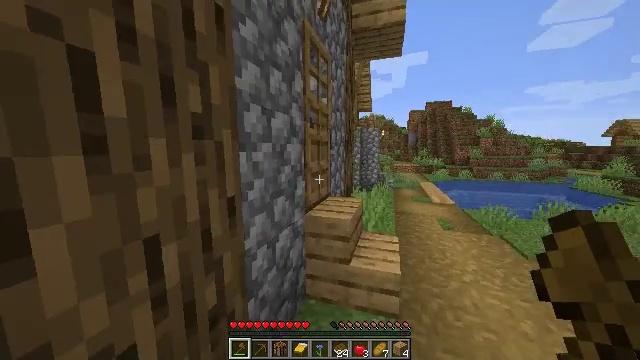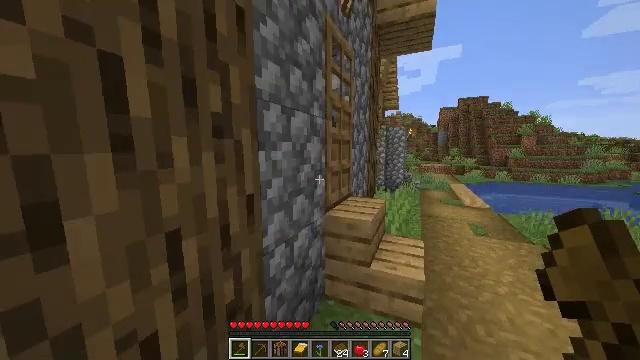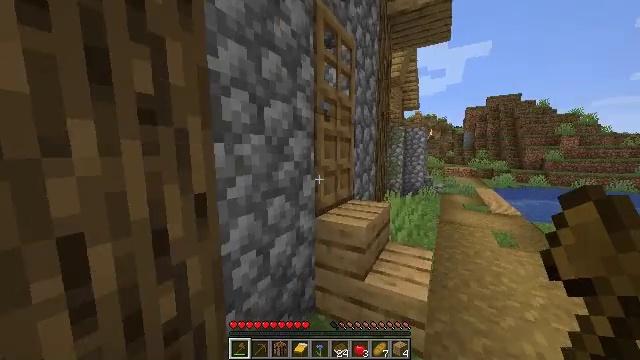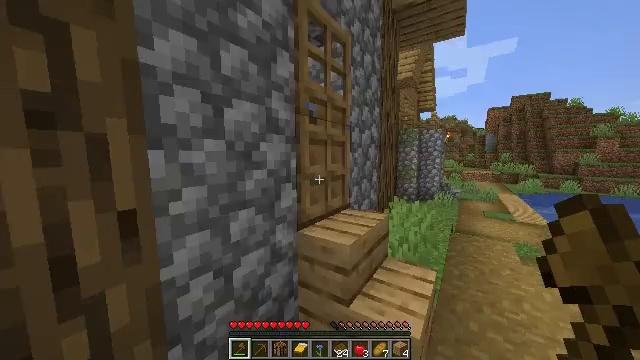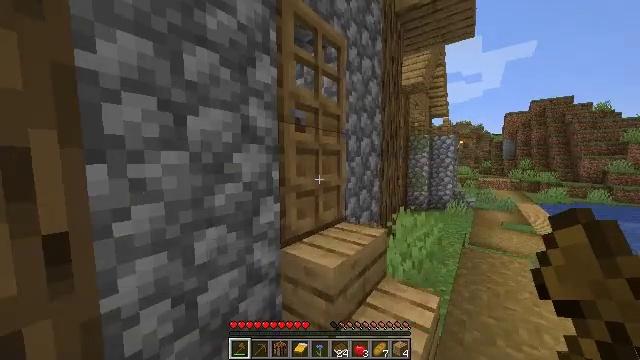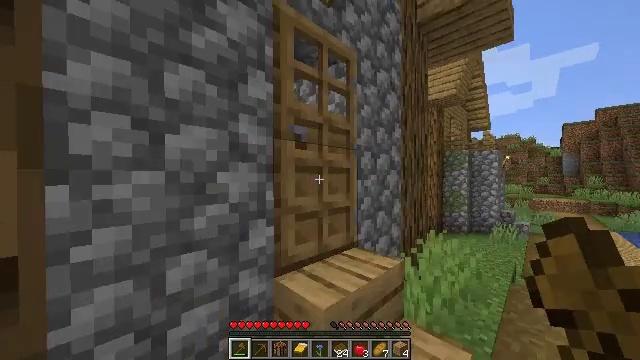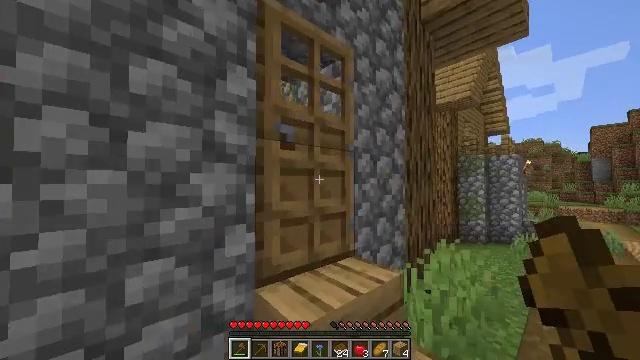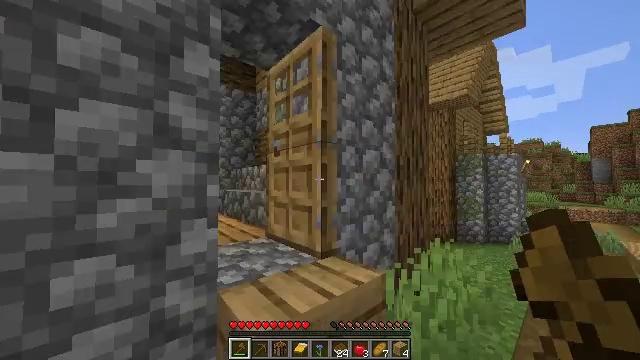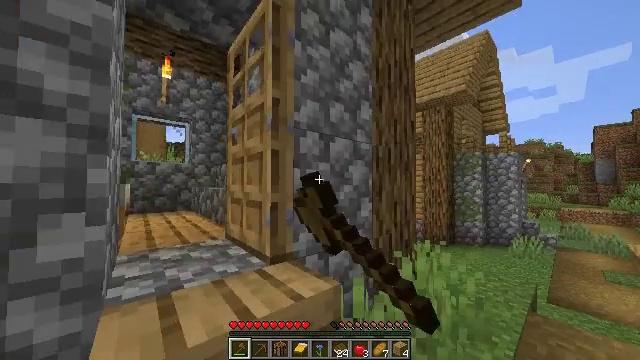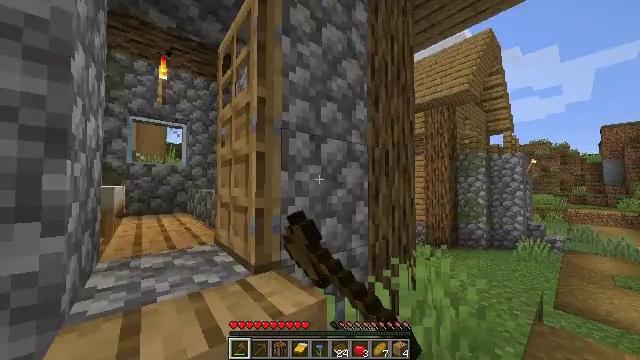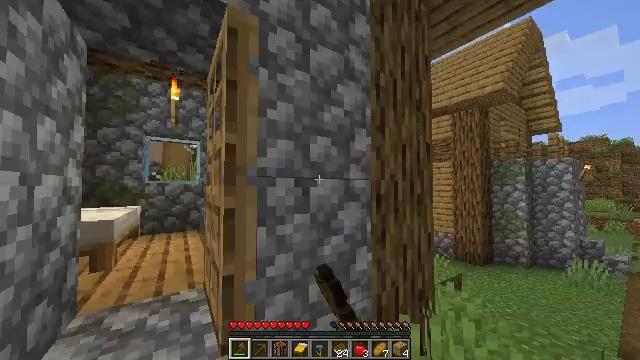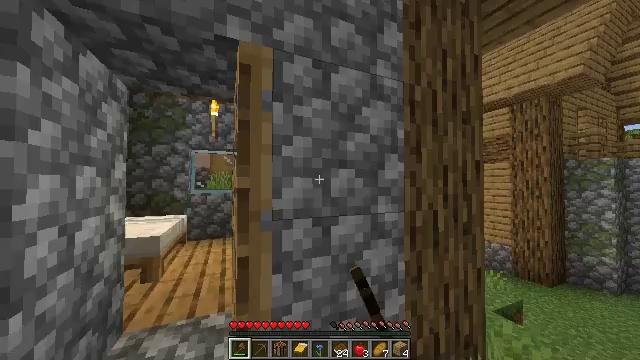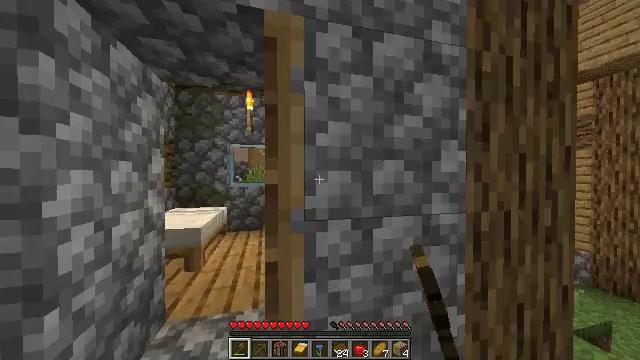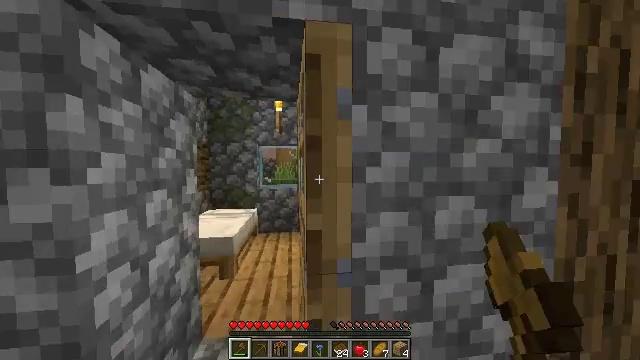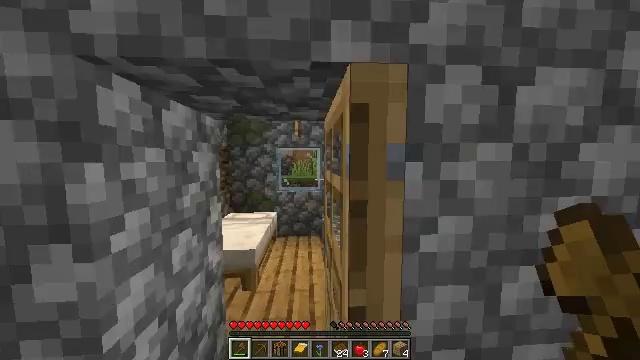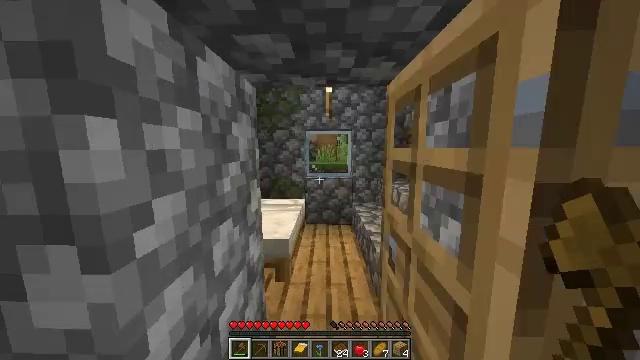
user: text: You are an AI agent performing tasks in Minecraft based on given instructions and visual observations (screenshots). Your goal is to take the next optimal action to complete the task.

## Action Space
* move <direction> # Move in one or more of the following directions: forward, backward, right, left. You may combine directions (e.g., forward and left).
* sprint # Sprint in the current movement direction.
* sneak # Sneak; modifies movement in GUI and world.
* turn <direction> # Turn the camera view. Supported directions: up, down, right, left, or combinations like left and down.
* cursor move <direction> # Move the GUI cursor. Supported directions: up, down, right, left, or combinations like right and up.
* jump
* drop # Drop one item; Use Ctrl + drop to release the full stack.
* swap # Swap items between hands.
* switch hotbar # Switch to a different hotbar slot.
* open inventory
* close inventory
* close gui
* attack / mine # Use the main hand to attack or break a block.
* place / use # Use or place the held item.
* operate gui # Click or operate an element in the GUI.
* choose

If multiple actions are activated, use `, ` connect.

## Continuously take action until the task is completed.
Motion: motion action
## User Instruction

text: Break the hay block to collect it.
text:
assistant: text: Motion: move forward and move right, turn left
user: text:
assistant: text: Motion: move forward and move right, turn left
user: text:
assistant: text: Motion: move forward and move right, turn left and up
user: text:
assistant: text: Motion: move forward and move right, turn left and up
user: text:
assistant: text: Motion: move forward and move right, turn left and up
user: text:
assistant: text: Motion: move forward and move right, turn left and up
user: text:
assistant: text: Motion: move forward and move right, use / place
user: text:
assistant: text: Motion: move forward and move right, use / place
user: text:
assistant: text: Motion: move forward and move right, use / place
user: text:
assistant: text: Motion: move forward and move right, turn left
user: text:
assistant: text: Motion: move forward and move left, turn left
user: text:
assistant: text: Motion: move forward and move left, turn left and down
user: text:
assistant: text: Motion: move forward and move left, turn left and down
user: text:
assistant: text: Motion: move forward and move left, turn left and down
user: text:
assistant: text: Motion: move forward and move left, turn left and down
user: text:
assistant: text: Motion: move forward, turn left and down
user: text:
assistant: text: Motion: move forward, turn down
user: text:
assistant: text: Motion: move forward, turn down
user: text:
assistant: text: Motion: move forward, turn down
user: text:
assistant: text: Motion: move forward, turn down
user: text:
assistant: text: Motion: move forward, turn right and down
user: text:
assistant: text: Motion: move forward, turn right and down
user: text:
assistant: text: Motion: turn right and down
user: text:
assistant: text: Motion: no_op
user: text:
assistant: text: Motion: no_op
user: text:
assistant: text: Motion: move back, turn left
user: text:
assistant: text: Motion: move back, turn left and up
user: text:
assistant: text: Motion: move back and move left, turn left and up
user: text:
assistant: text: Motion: move back and move left
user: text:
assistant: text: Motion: move back and move left, turn left